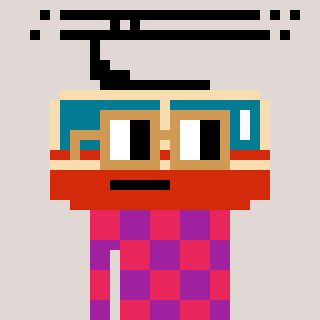
a pixel art character with square brown glasses, a tram wagon-shaped head and a magenta-colored body on a warm background